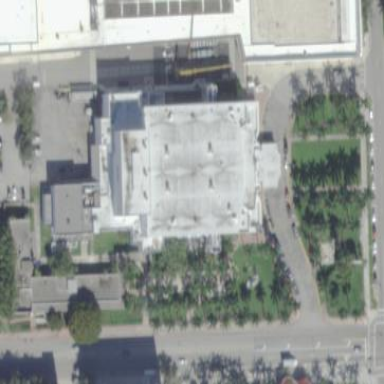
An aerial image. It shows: Arts centre with distinct architectural elements.